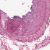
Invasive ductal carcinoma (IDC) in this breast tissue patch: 0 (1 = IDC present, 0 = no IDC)